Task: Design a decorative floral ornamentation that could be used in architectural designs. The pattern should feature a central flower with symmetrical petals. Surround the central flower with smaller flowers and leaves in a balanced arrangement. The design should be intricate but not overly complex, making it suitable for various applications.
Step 1762:
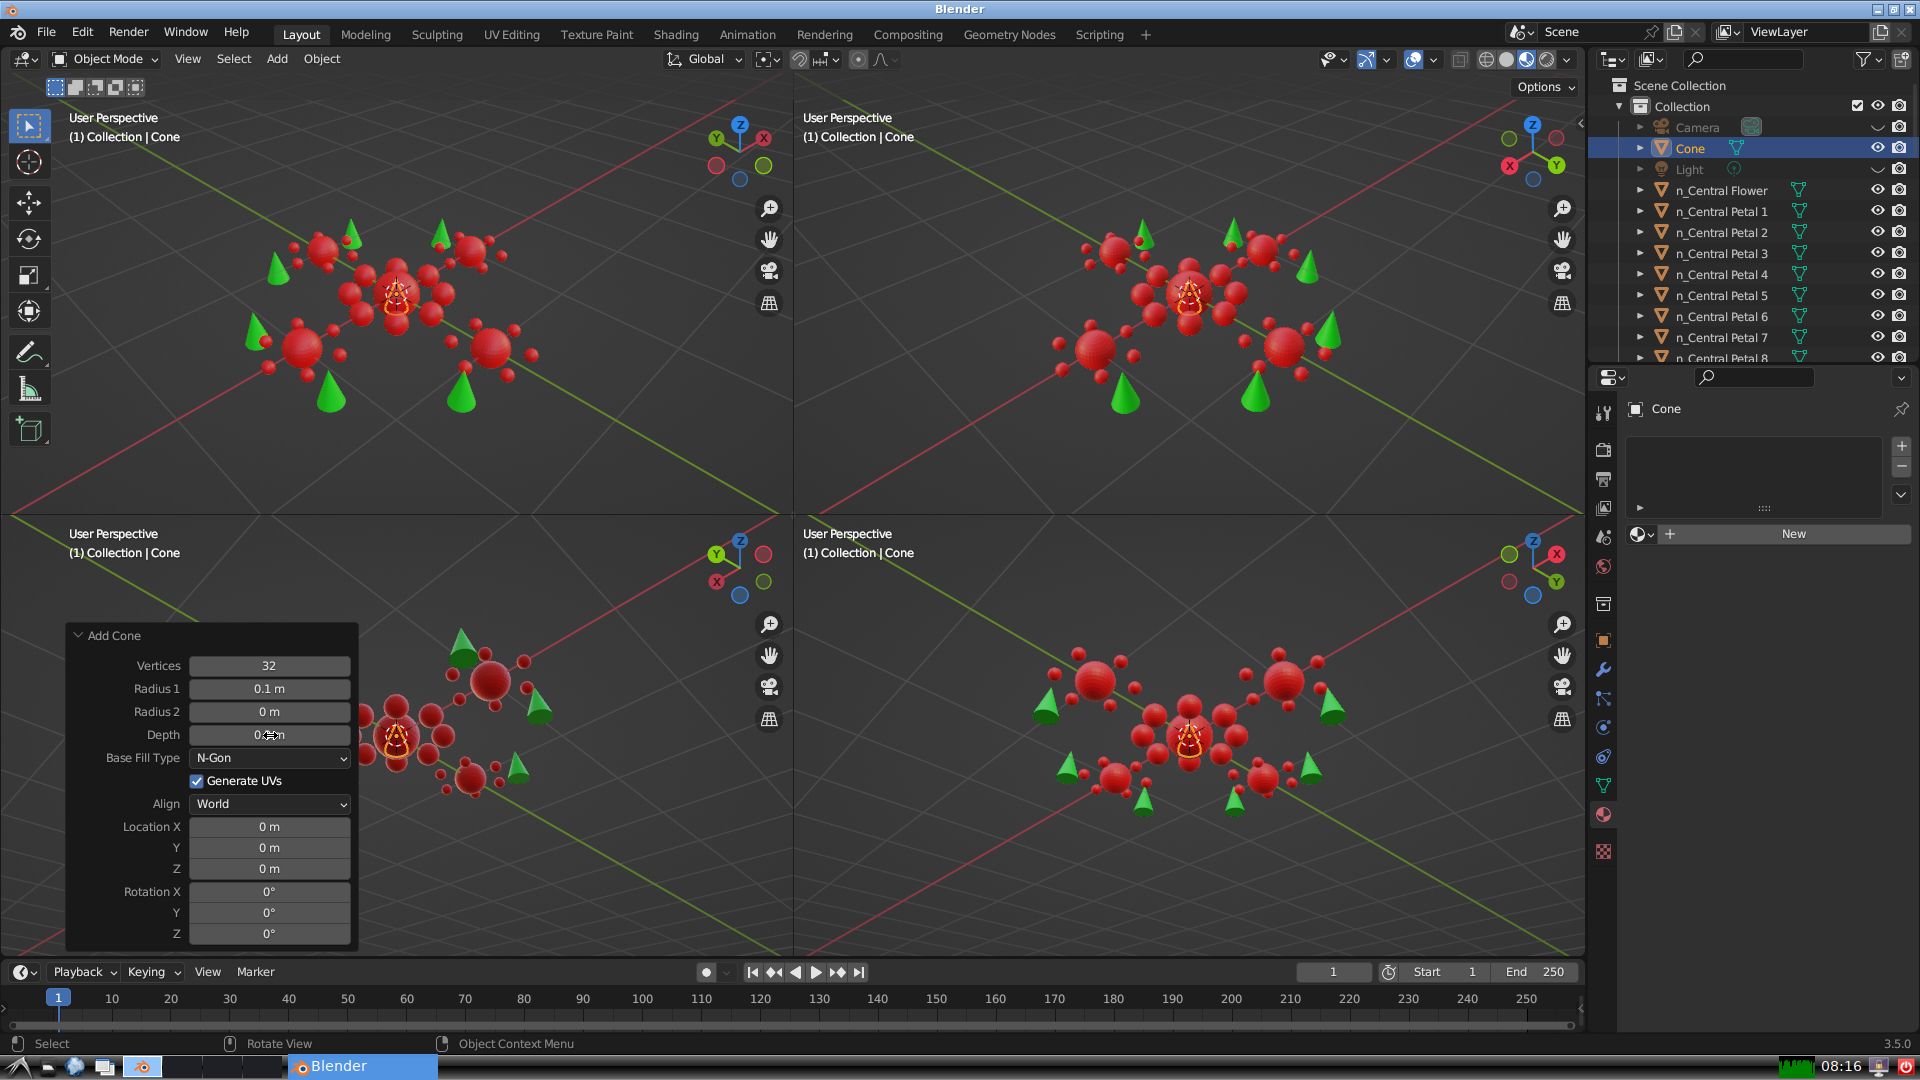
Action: {"mouse_move": [270, 827]}